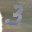
Label: 3